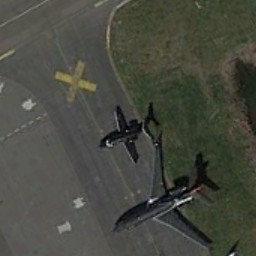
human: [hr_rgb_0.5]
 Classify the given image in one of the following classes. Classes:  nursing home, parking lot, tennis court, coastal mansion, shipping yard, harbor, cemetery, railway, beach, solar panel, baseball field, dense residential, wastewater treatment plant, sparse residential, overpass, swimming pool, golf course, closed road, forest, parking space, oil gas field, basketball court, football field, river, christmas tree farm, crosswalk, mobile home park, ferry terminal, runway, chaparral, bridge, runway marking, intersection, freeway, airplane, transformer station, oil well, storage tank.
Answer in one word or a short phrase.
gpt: airplane